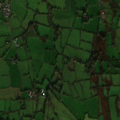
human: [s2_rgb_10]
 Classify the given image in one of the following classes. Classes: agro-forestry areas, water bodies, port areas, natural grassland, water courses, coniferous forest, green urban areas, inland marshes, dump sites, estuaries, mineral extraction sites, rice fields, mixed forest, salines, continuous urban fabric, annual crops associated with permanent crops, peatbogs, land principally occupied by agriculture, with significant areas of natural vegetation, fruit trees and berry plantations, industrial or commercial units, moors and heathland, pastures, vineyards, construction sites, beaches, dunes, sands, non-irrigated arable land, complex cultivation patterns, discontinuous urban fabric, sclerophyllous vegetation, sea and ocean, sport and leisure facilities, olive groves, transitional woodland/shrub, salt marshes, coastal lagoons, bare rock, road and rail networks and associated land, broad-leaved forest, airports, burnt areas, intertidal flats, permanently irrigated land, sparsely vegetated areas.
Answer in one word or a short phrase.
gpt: pastures